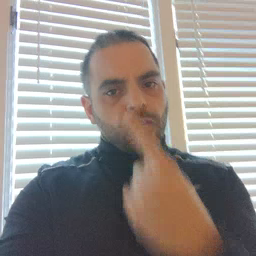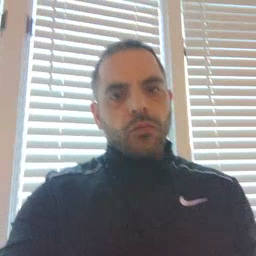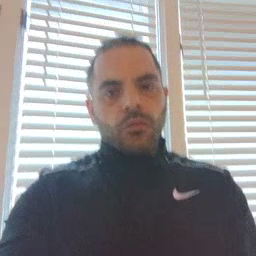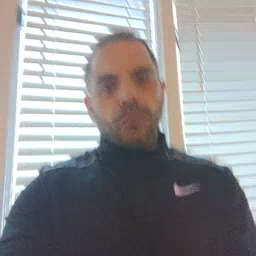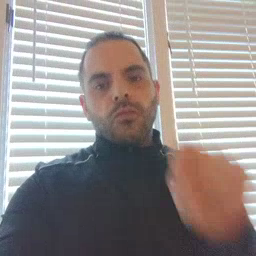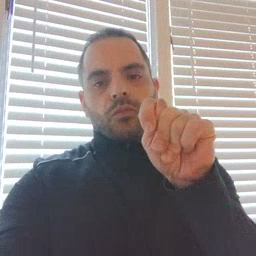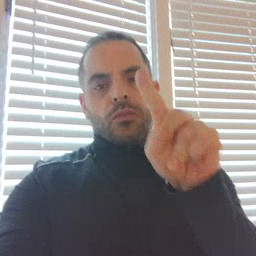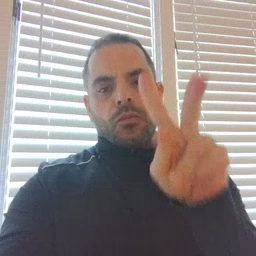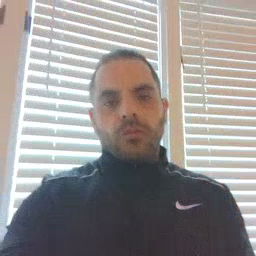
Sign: TV